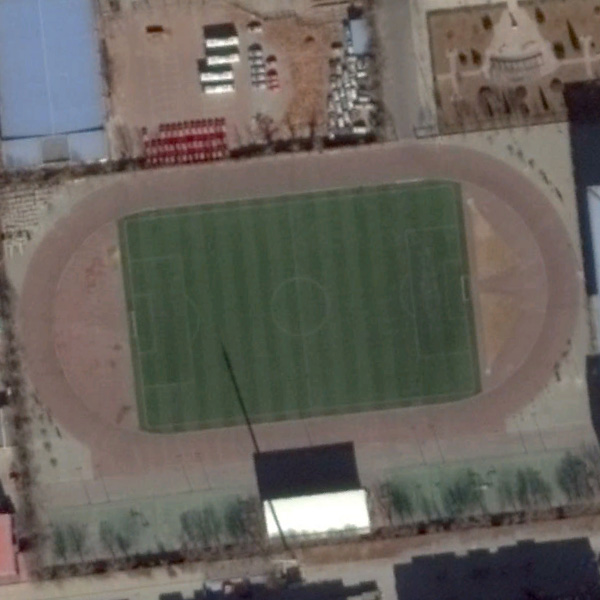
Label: Playground